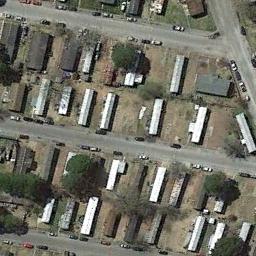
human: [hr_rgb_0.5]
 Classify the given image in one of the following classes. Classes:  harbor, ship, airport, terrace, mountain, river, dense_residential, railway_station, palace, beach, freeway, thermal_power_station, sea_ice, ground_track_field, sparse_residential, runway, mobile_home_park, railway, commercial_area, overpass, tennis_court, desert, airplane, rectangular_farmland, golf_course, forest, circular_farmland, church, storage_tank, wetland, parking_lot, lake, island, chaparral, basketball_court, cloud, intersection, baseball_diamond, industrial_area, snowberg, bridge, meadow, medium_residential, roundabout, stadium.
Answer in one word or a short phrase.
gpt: mobile_home_park